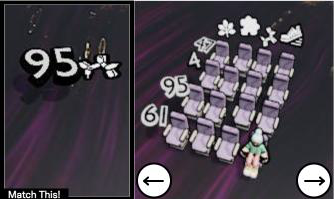
Task: seats
Answer: no